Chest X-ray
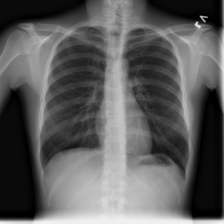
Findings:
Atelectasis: negative
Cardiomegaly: negative
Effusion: negative
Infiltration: negative
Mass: negative
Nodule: negative
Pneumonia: negative
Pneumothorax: negative
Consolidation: negative
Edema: negative
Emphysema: negative
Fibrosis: negative
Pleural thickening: negative
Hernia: negative